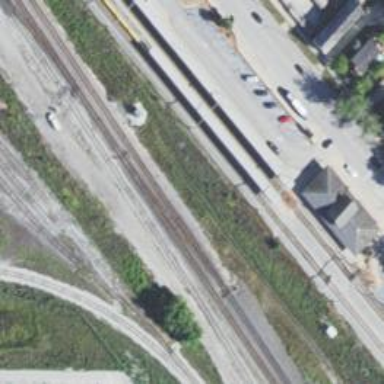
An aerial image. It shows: Rail track with electrified contact lines. The railway has interlaced tracks.